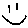
Label: smiley face